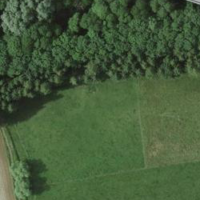
EUNIS habitat code: 52
Species observed at this site:
Filipendula ulmaria